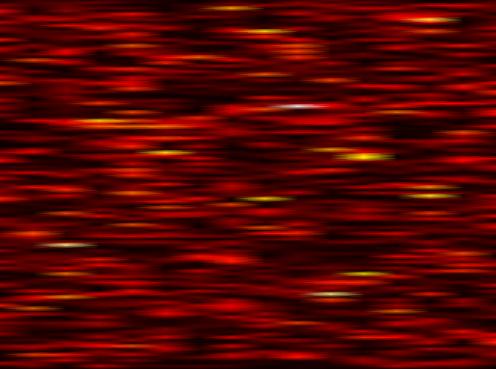
Label: OFDM